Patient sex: M
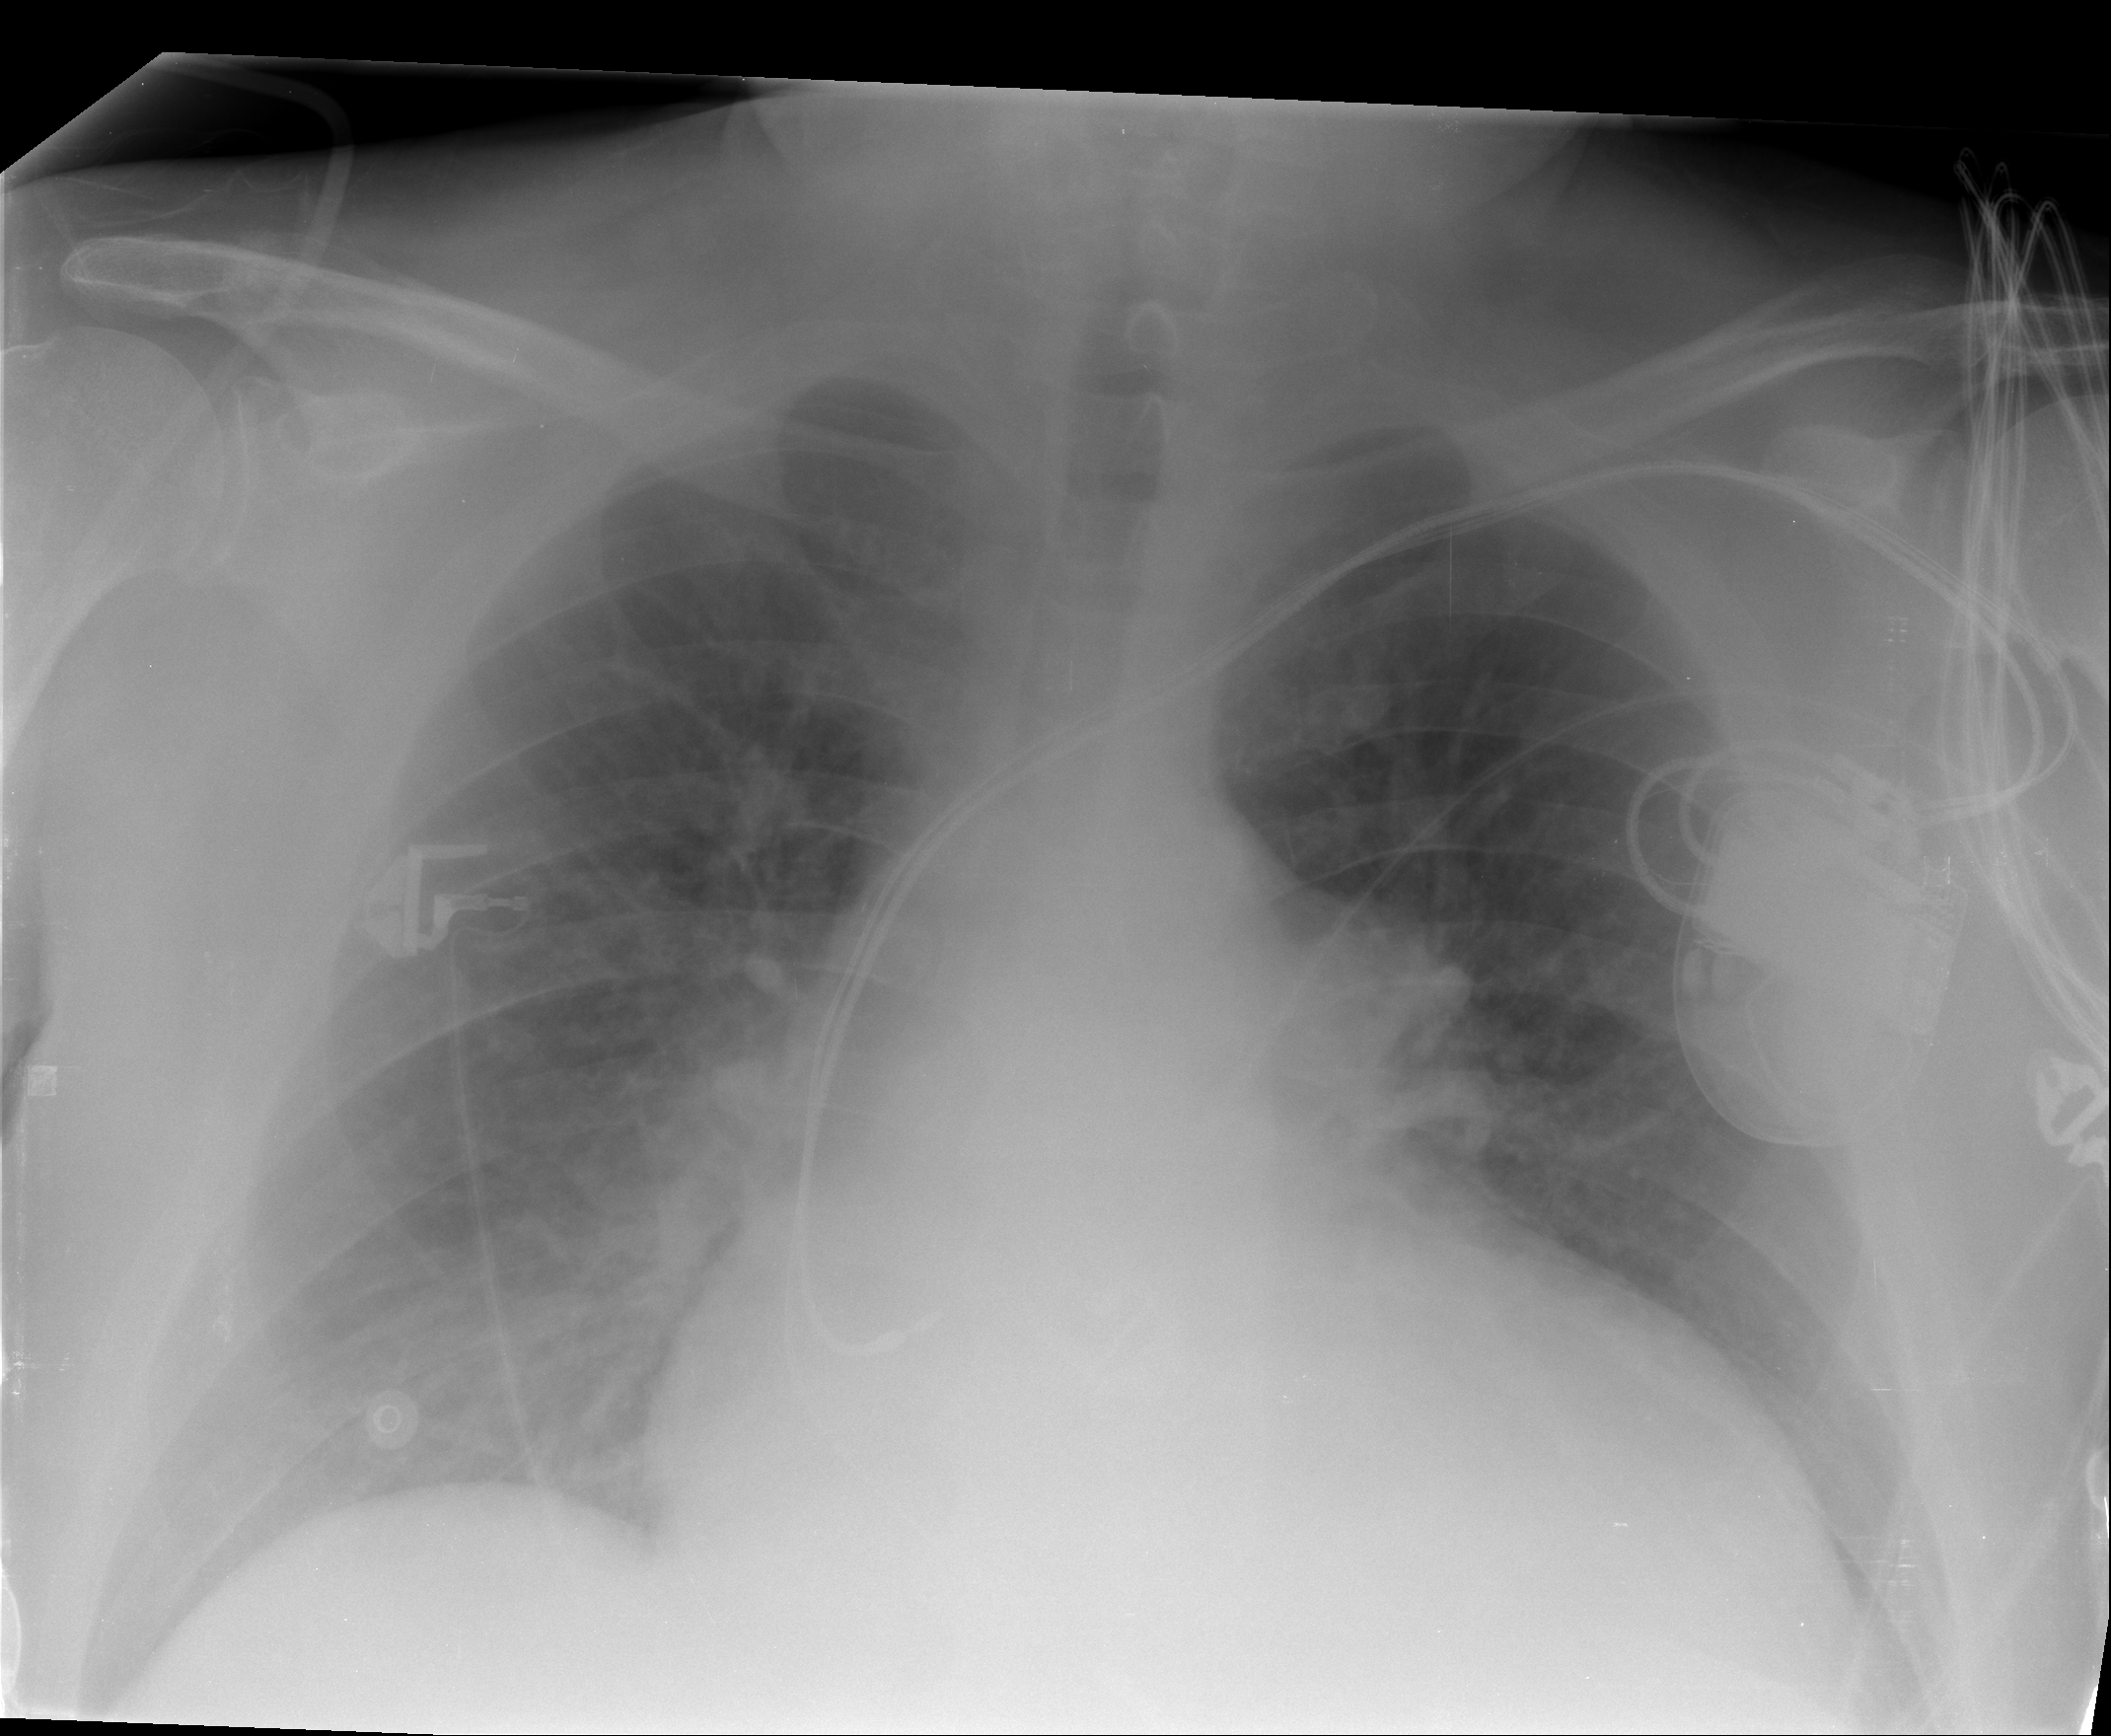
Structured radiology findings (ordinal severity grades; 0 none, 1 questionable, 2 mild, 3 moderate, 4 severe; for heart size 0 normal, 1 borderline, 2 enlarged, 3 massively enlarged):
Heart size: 3
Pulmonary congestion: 2
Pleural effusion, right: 1
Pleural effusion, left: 2
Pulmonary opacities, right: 0
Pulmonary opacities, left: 0
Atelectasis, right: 0
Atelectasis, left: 0